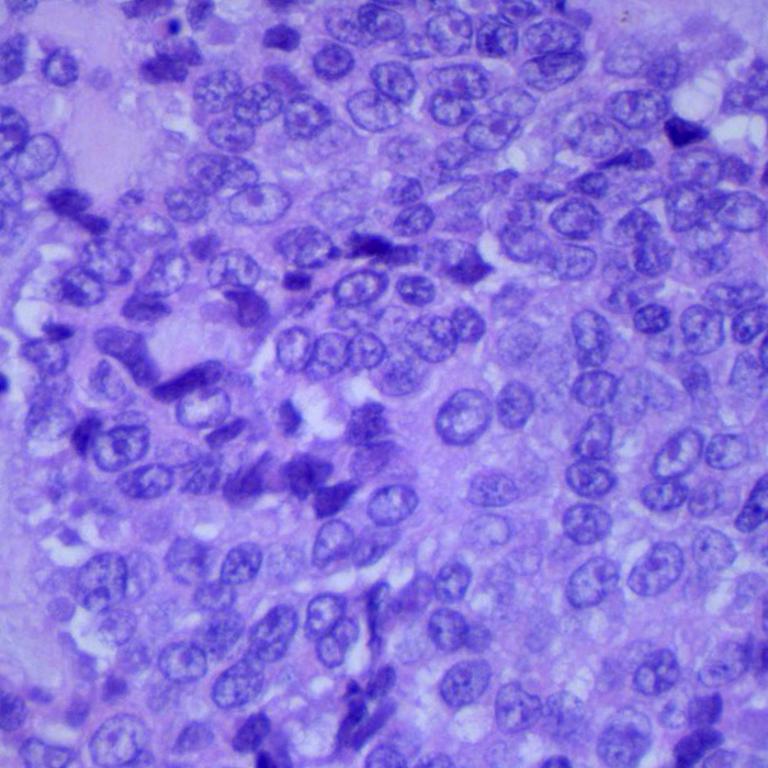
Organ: lung
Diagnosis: squamous carcinomas